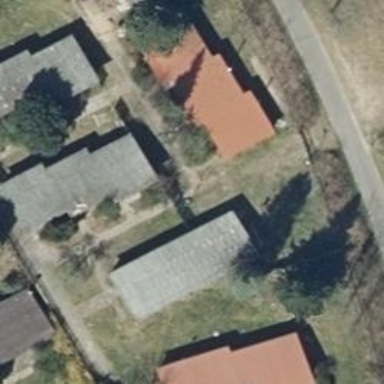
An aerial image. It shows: Bungalow.